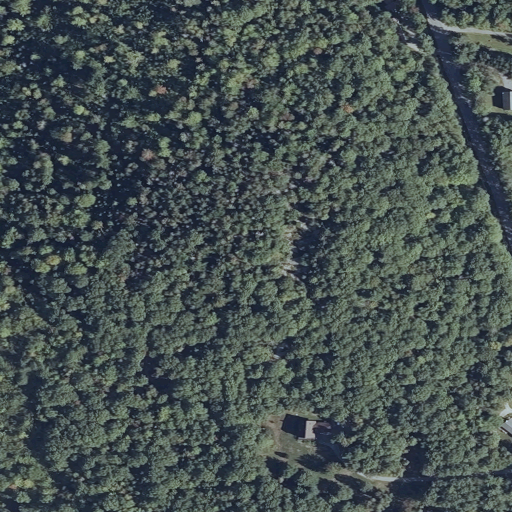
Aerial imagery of mountain in Maine named Button Hill containing deciduous forest, mixed forest, evergreen forest, low intensity development, and open development